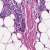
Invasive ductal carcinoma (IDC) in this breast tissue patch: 0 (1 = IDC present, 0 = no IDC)